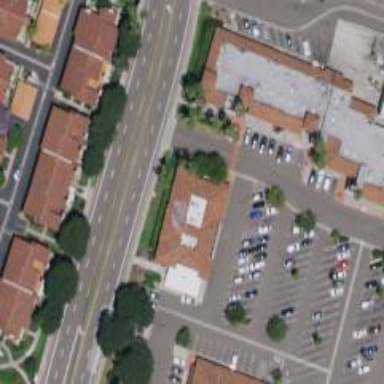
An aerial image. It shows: Veterinary facility.